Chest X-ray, AP view. Patient: 41 years old, sex F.
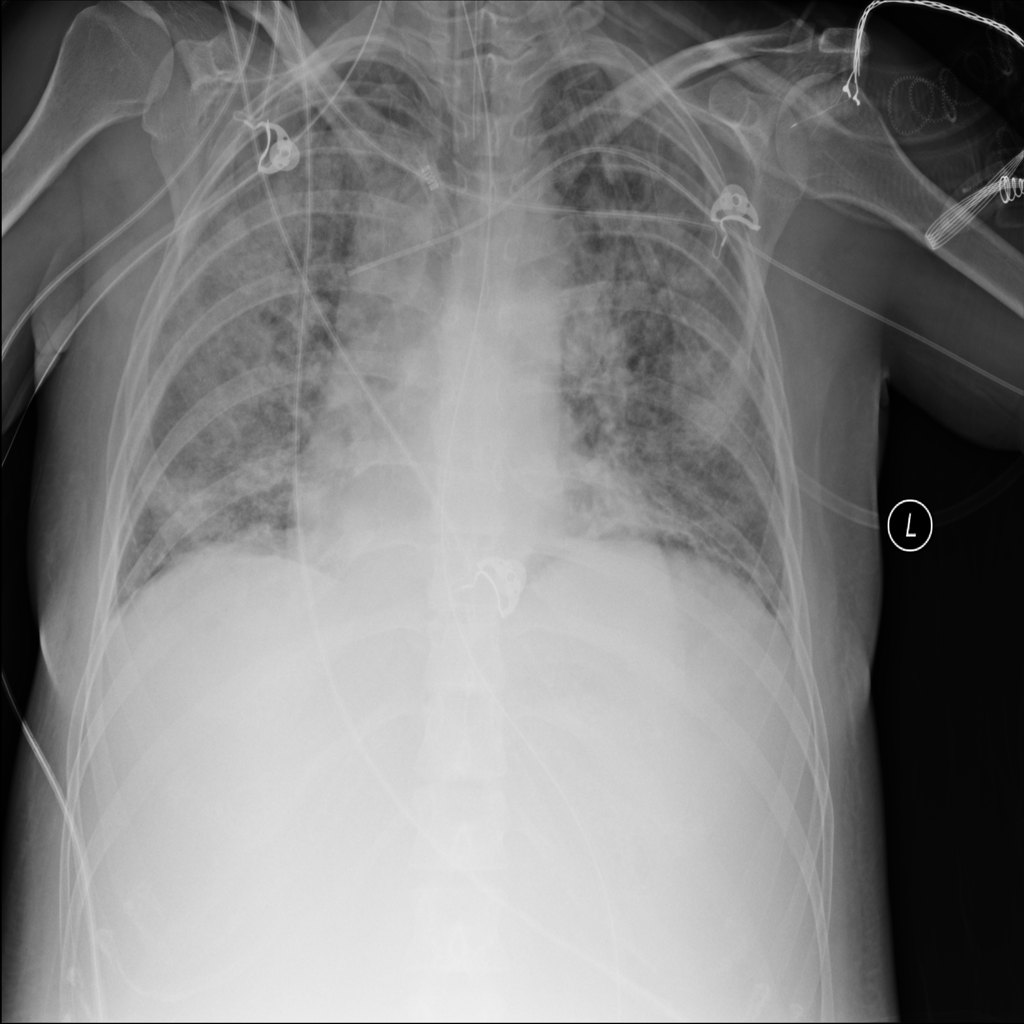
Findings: No Finding